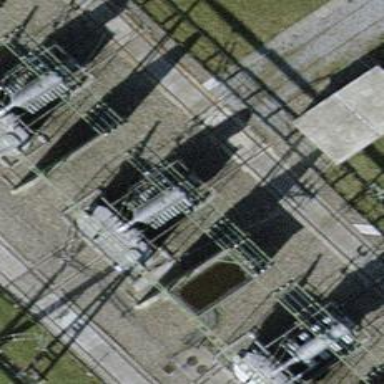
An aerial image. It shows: Transformer.